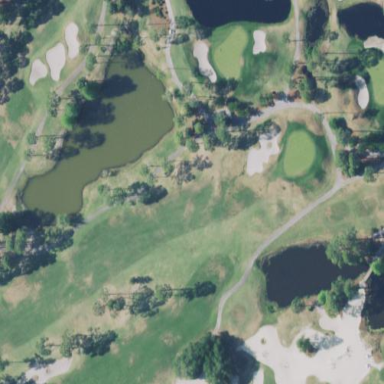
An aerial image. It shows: Grassy area designated as golf fairway.